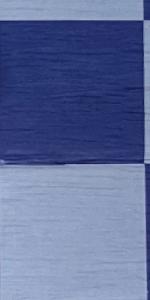
Label: Empty